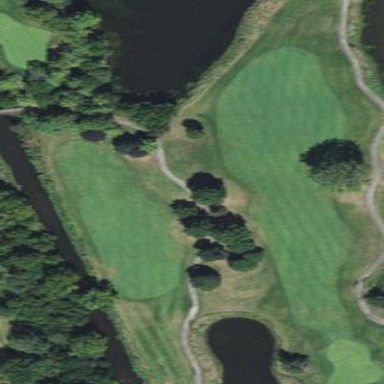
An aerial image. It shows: Well-maintained grassy area known as fairway on golf course.